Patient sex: M
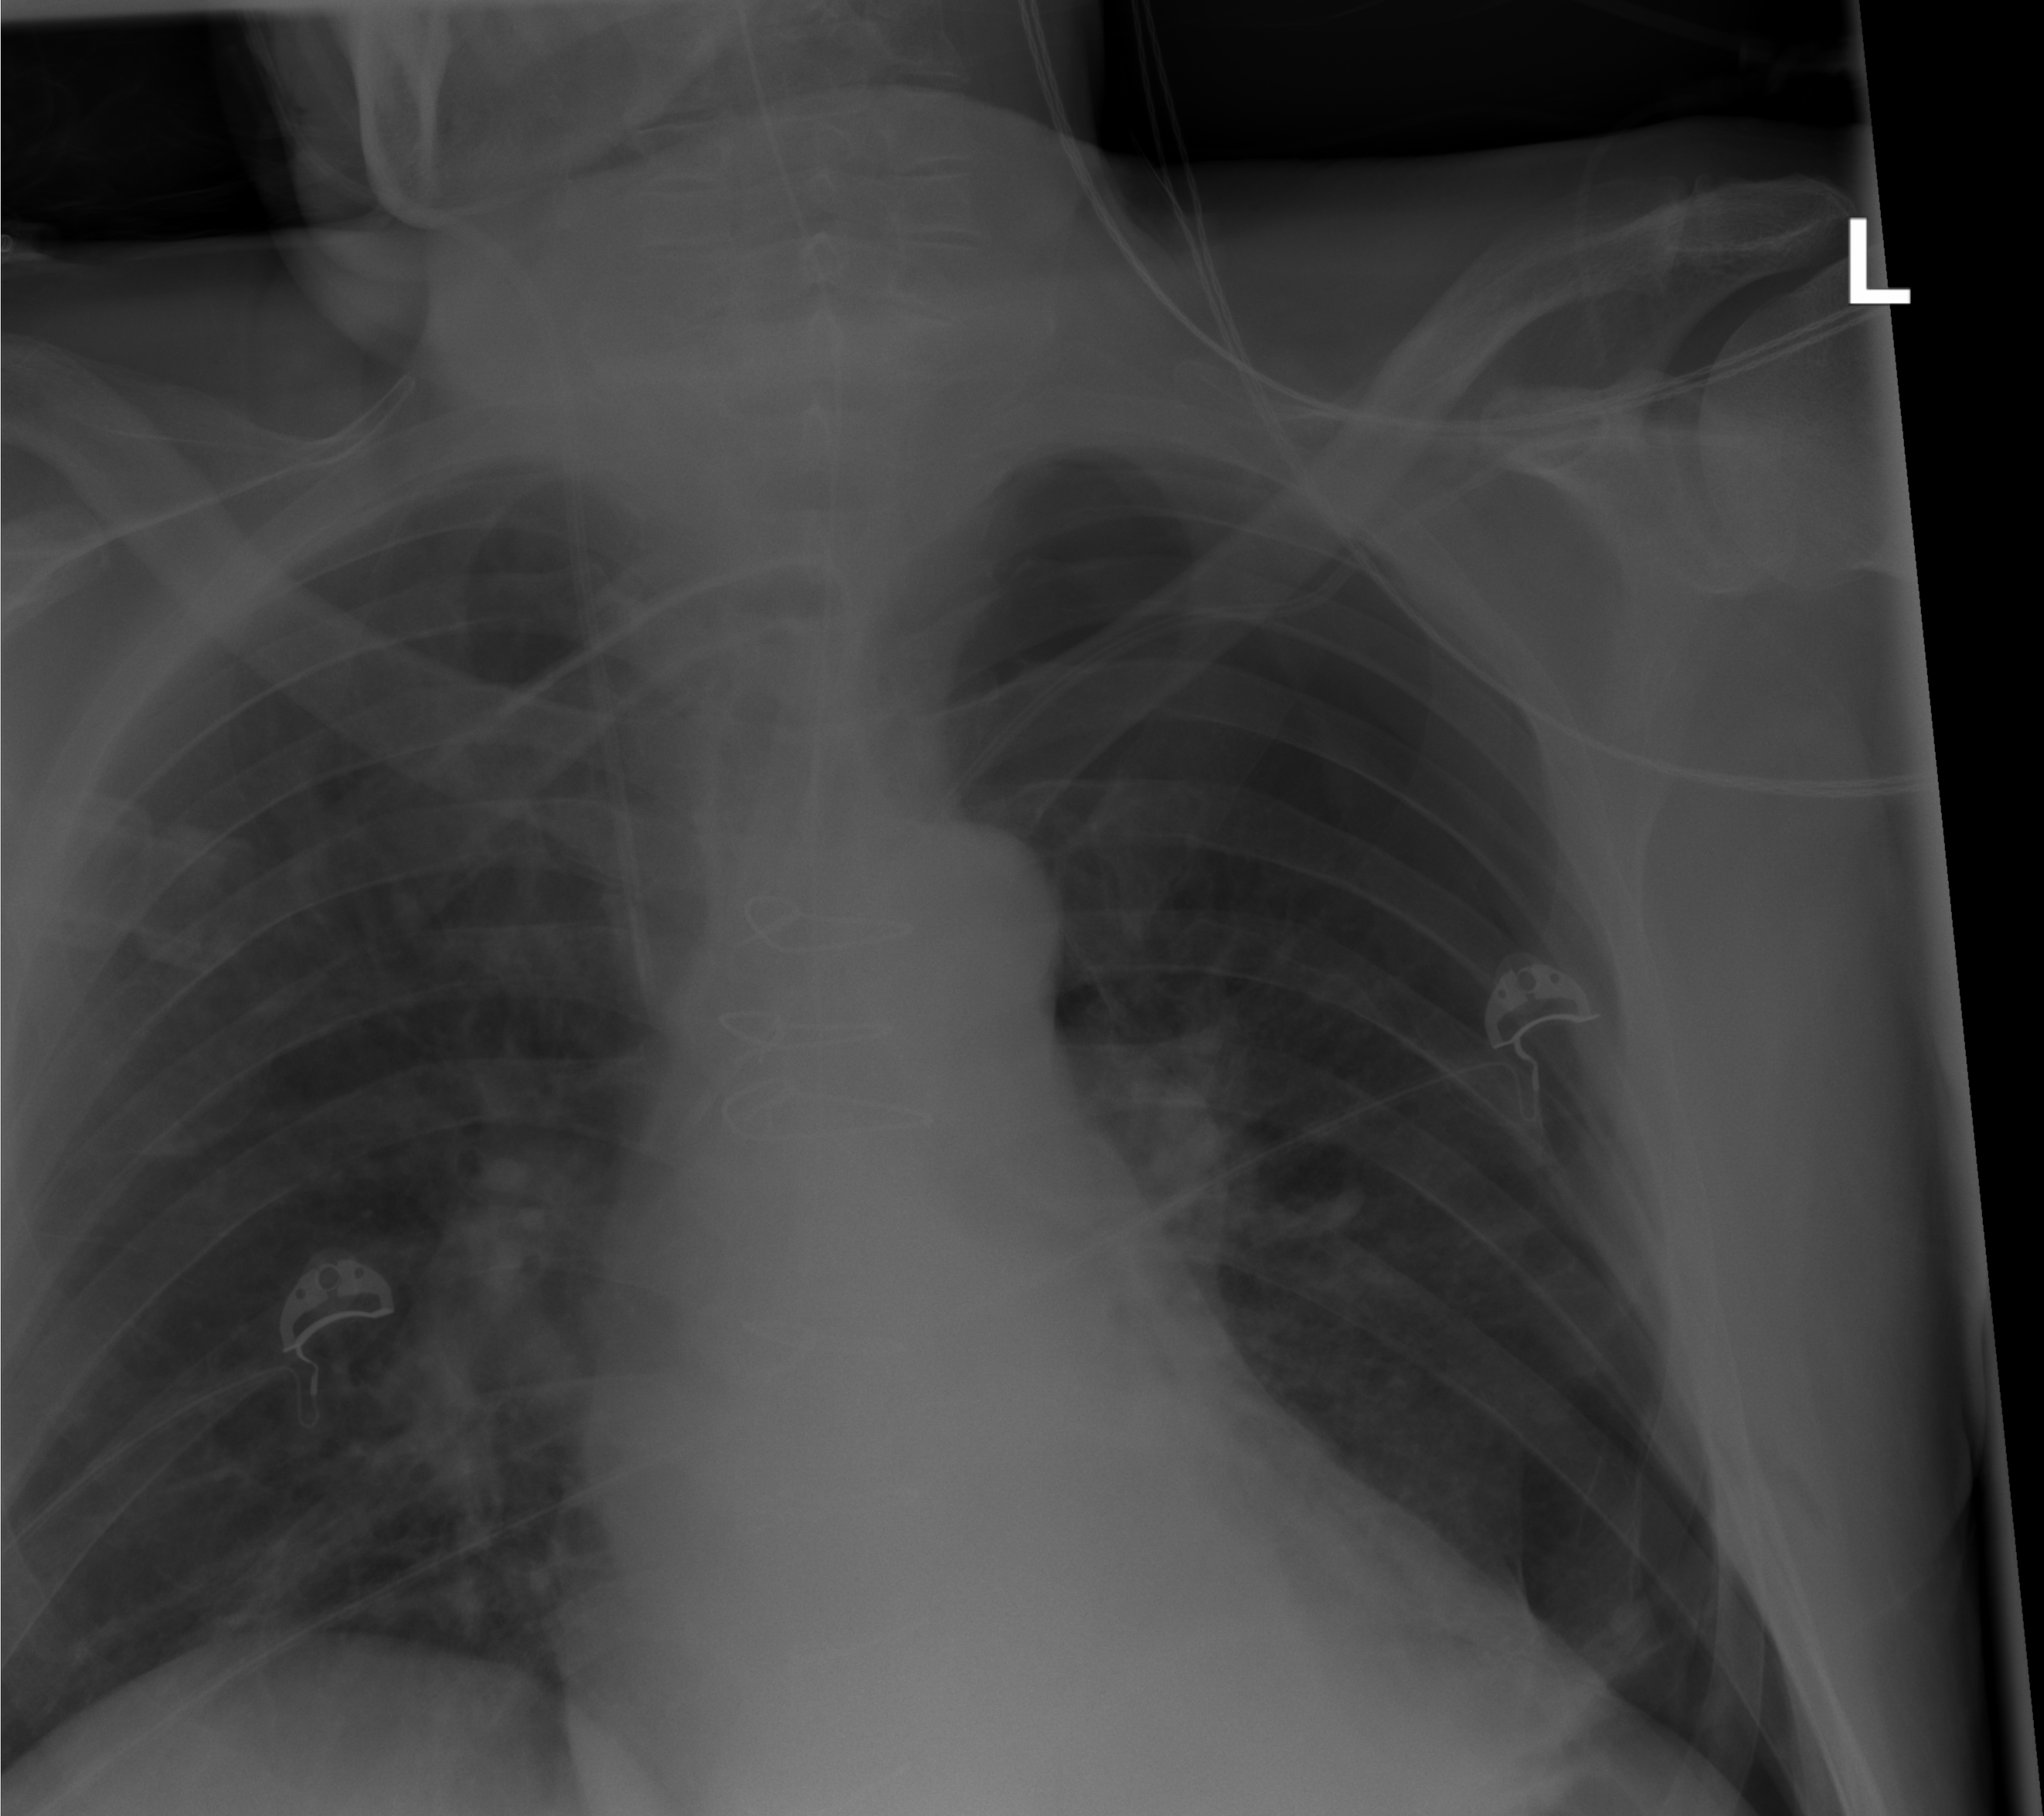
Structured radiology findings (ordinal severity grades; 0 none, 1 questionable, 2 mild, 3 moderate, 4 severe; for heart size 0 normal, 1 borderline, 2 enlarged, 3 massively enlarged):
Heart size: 1
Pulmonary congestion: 0
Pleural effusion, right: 0
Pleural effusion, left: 0
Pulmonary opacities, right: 0
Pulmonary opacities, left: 0
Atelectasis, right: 0
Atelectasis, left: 2